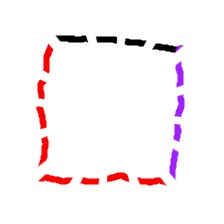
Shape: square